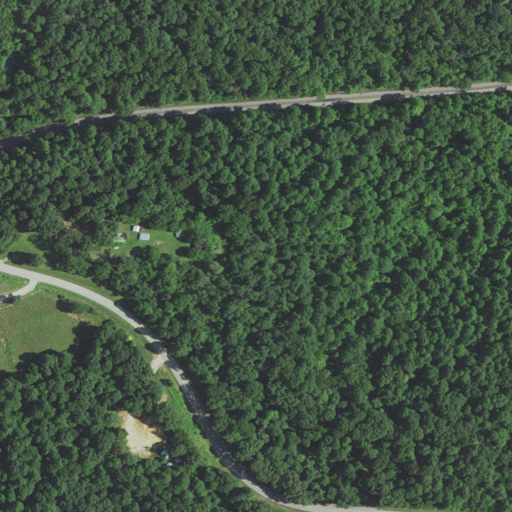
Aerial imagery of mountain in Kentucky named Tunnel Hill containing deciduous forest, open development, and pasture